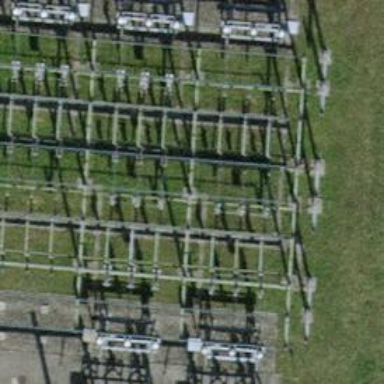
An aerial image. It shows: Switch for power supply.